Question: I need to create a box with a diagonal edge. Below is the picture and <URL>.

How would I do this using only CSS and HTML?
I'm aware its possible to create triangles in CSS, so maybe I create one div with the rounded corners for the 'yellow' portion of the box. Not sure how to do the inside grey part though.
I'd like to avoid the multiple images solution because this will be on mobile so that it loads as quickly as possible.
I'm looking into a solution with 3 divs inside and one being a triangle, I found a triangle maker <URL>, then maybe relative position on the yellow div, and absolute position the content after that?
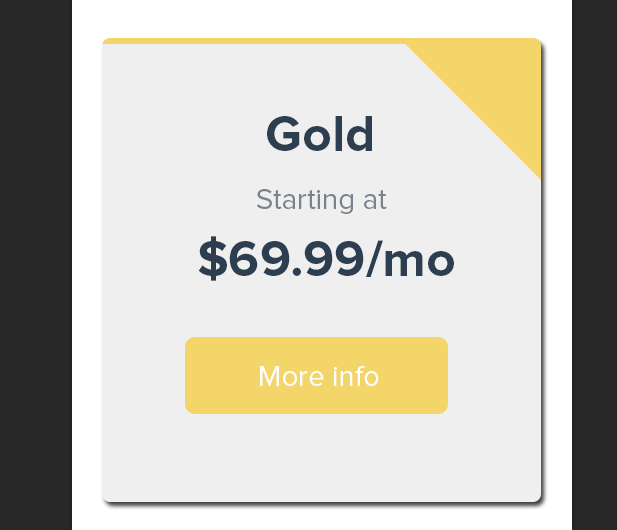
Answer: There is a way to achieve this shape without having to use extra elements also. I can understand the reluctance in using multiple images but this approach only makes use of multiple backgrounds and should not have any impact on page load time.
In this approach, we create a 'linear-gradient' background of a smaller size and position it at the 'right top' of the container to achieve the triangle effect.
This approach can also be used with media queries without much issues.
'''
.shape {
height: 400px;
width: 50vw;
background: linear-gradient(225deg, #F3D56A 50%, transparent 50%), #EFEFEF;
background-size: 75px 75px;
background-repeat: no-repeat;
background-position: right top;
border-radius: 4px;
box-shadow: 4px 4px 4px rgba(0, 0, 0, .5);
border-top: 5px #F3D56A solid;
}
@media (max-width: 300px) {
.shape {
width: 150px;
background-size: 50px 50px;
}
}
@media (min-width: 301px) and (max-width: 600px) {
.shape {
width: 300px;
background-size: 50px 50px;
}
}
'''
'''
<div class="shape"></div>
'''